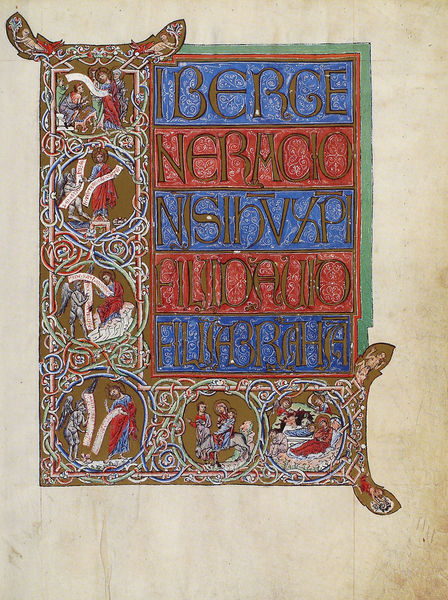
Titel: Das Goslarer Evangeliar
Institution: Goslar, Stadtarchiv
Schlagwörter: blau, grün, menschen, rot, tuch, malerei, ornament, bibel, geschichte, gold, blatt, esel, pferd, engel, ranken, schrift, banner, lesen, ornamente, buch, druck, initialen, text, buchstaben, initiale, initalien, buchseite, deckblatt, titelseite, pergament, schnörkel, leben, christus, jesus, mittelalter, zeilen, maria, miniatur, handschrift, schlingen, josef, miniaturen, latein, jesuskind, schriftrollen, medaillons, spruchband, schriftband, zyklus, initial, buchmalerei, passion, anfangsbuchstabe, illustrationen, inkunabel, schriftbänder, vignetten, le, l, liber, kloste, l-förmig